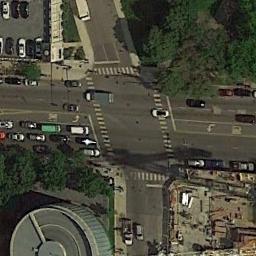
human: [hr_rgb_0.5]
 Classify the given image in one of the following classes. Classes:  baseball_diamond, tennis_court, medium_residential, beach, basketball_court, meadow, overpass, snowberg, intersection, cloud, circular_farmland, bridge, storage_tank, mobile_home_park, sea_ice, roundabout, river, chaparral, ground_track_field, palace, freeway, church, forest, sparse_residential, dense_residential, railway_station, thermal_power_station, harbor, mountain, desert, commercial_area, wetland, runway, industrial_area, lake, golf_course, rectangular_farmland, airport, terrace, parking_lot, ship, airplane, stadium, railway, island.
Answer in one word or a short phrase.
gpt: intersection